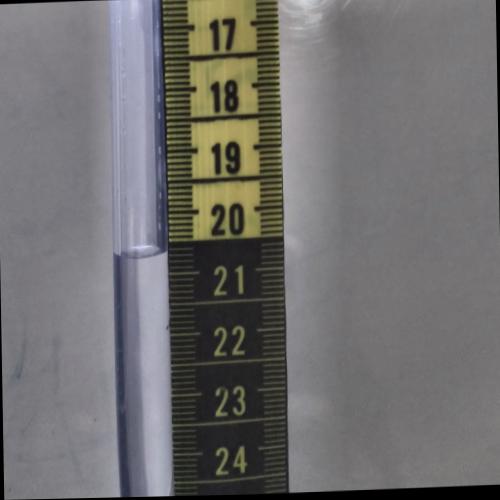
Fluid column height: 20.7 cm